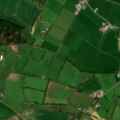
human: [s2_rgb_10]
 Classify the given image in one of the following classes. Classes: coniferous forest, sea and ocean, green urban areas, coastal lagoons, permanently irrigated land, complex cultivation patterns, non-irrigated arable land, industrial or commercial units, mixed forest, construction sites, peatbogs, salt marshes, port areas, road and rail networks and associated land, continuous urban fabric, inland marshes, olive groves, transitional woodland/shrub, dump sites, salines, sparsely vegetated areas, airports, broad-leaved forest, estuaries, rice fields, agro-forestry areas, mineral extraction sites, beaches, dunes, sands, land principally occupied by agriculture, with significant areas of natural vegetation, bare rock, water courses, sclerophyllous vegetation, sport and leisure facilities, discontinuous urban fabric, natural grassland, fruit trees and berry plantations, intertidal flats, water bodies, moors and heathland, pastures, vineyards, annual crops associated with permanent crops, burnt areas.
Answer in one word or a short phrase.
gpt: non-irrigated arable land, pastures